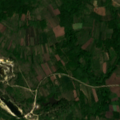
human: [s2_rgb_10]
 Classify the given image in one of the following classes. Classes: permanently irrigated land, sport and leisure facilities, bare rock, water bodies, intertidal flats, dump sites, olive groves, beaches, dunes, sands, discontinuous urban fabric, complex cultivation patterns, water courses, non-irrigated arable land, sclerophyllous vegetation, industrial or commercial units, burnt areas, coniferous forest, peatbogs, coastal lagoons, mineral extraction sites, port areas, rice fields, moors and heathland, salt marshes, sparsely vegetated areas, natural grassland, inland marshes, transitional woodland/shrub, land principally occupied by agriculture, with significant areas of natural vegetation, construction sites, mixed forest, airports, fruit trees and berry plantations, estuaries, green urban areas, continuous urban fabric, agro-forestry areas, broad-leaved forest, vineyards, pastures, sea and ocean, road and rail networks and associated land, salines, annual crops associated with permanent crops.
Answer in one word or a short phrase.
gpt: discontinuous urban fabric, mineral extraction sites, non-irrigated arable land, land principally occupied by agriculture, with significant areas of natural vegetation, broad-leaved forest, transitional woodland/shrub